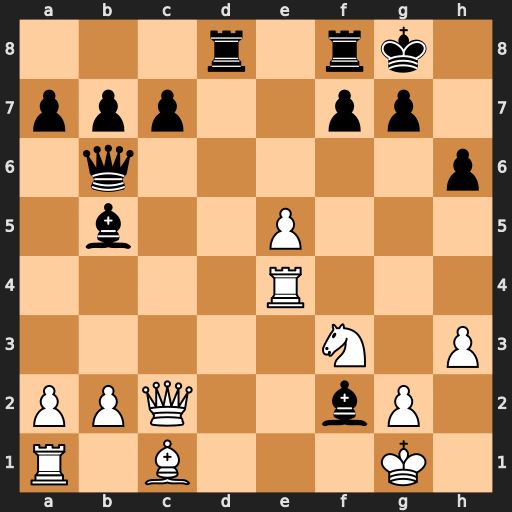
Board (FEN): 3r1rk1/ppp2pp1/1q5p/1b2P3/4R3/5N1P/PPQ2bP1/R1B3K1
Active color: w
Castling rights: -
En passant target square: -
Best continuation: Qxf2 Qxf2+ Kxf2